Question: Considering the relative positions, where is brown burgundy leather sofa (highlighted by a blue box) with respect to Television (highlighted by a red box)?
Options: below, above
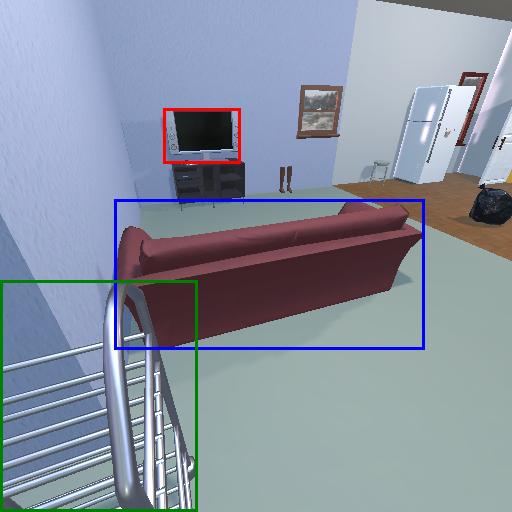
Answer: below